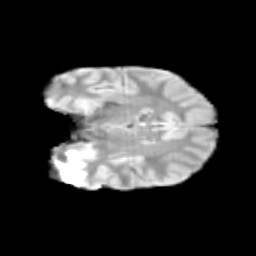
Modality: T2w
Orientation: coronal
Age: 12
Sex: male
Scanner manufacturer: siemens
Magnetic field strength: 3 T
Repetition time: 3.8 s
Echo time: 0.07 s